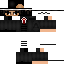
A male human skin with dark skin, wearing brown long hair dressed in a blue suit and black pants, featuring a closed mouth.